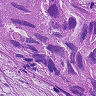
Metastatic tissue present: yes